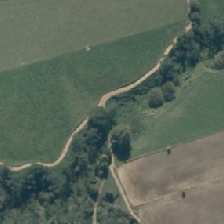
Land cover: deciduous_hardwood